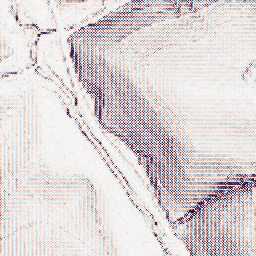
Category: wavelet
Decomposition family: wavelet_biorthogonal
Decomposition parameters: wavelet: bior1.3
level: 1
Upsampling method: regularized
Upsampling parameters: scale: 2
lambda_reg: 0.001
Upsampling scale: 2